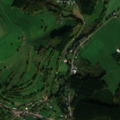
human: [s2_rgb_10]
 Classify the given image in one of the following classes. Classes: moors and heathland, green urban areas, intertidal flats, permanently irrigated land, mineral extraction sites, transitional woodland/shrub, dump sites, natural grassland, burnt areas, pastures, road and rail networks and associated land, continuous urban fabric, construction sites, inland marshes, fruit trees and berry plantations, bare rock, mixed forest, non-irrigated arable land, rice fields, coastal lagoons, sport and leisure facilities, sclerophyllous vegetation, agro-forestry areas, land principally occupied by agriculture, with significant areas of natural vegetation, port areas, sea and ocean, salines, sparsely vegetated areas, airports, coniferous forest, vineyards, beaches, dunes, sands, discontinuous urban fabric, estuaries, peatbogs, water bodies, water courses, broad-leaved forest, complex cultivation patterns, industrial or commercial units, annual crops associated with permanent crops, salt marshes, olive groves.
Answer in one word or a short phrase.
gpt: discontinuous urban fabric, pastures, complex cultivation patterns, land principally occupied by agriculture, with significant areas of natural vegetation, coniferous forest, mixed forest